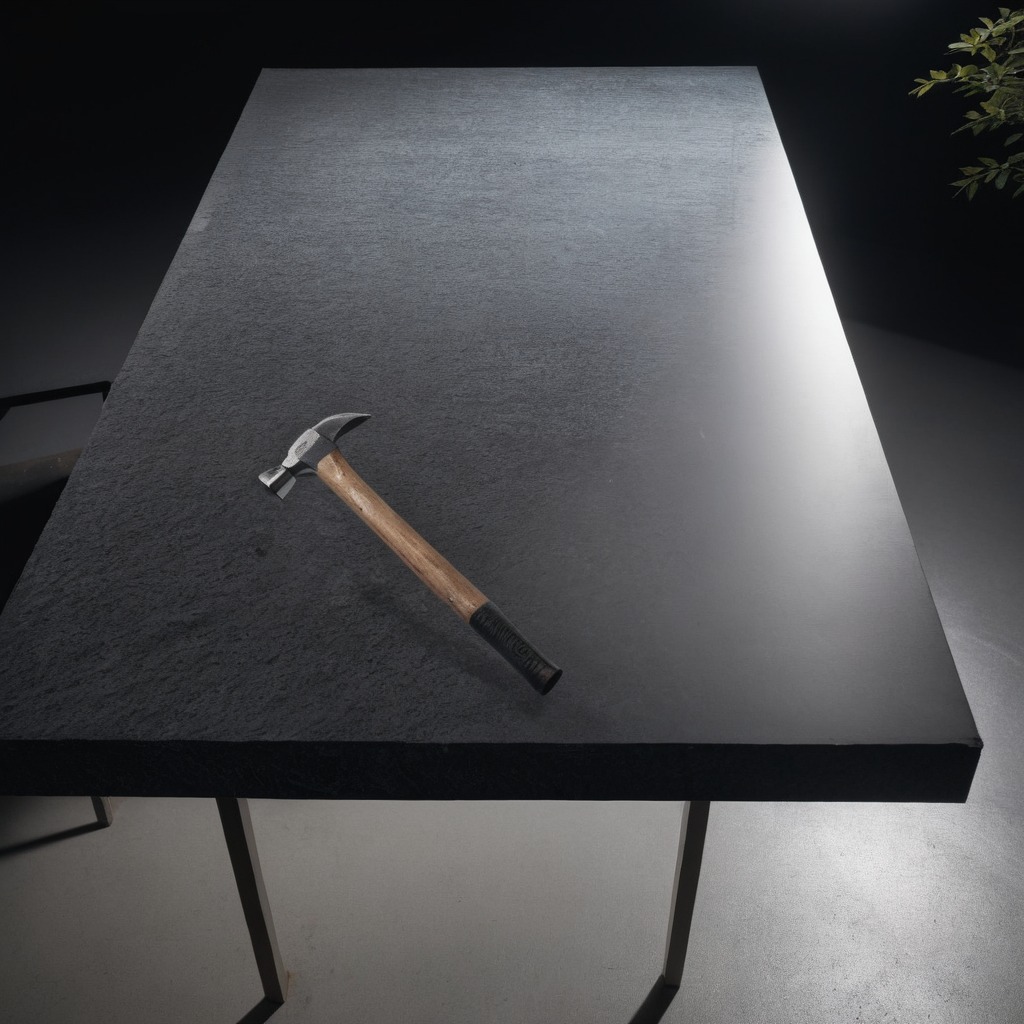
A hammer is lying on the clean granite table inside a workshop at night dim ambient light soft shadows worn but